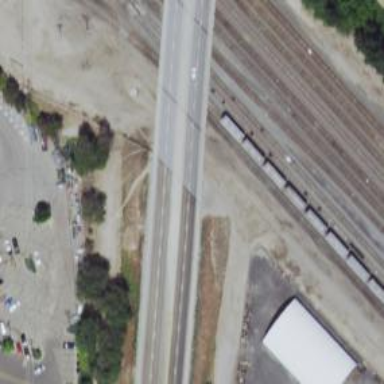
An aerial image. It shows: Primary highway bridge with asphalt surface.